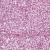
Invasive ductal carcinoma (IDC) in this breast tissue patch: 0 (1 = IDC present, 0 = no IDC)